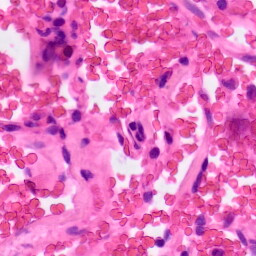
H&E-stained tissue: Lung